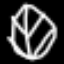
Label: leaf